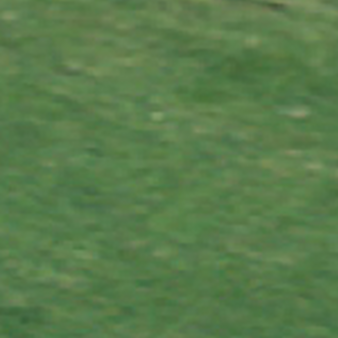
Label: other